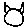
Label: cat